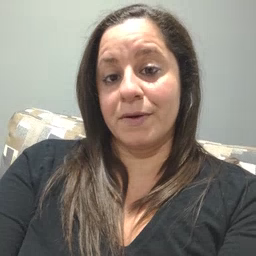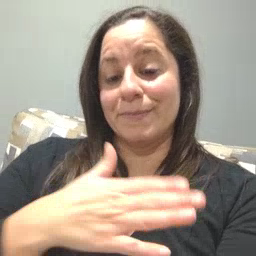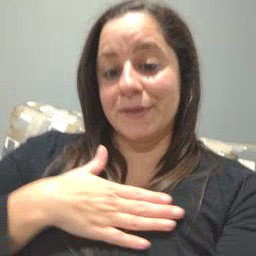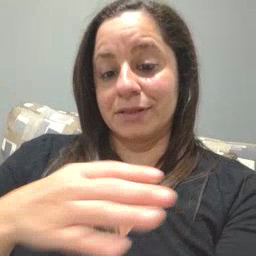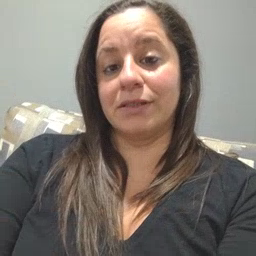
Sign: please